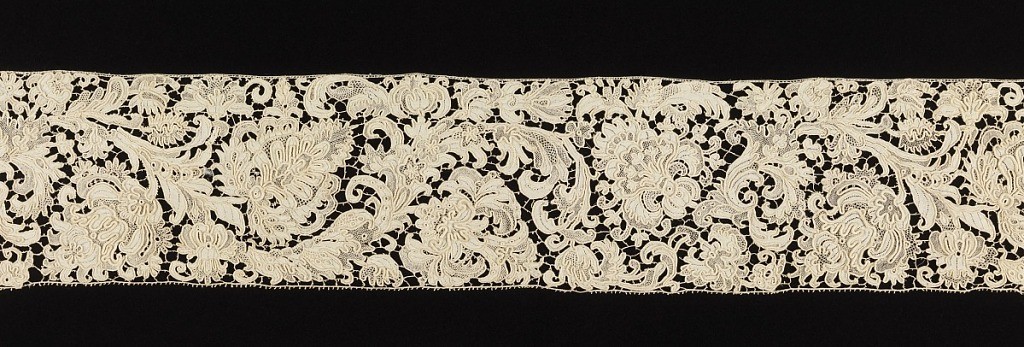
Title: Band
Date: late 17th century
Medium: linen Technique: needle lace
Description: Border of serpentine pattern of large conventionalized flowers and foliage, partly in relief.